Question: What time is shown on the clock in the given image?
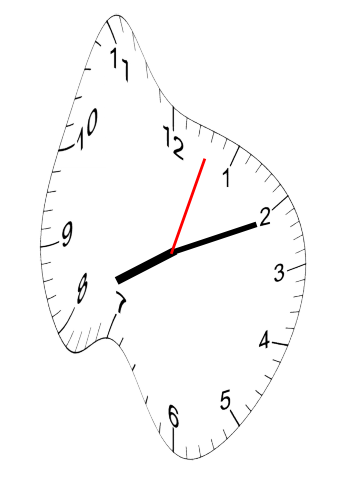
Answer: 08:11:03